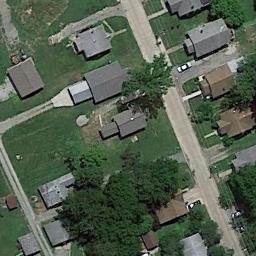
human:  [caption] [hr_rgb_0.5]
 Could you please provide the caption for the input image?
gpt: The medium residential area has some neatly arranged houses on the grass and some trees are among these houses .

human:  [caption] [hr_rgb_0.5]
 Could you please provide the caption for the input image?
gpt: Medium-sized houses have blue roofs .

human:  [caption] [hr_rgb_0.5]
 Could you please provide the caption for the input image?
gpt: The medium residential is on the grass next to the road .

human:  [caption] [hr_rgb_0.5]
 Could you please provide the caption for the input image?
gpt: Many buildings of different shapes are in medium residential area .

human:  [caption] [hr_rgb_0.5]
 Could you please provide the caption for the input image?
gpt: There are some gray buildings and brown buildings on the medium residential area .